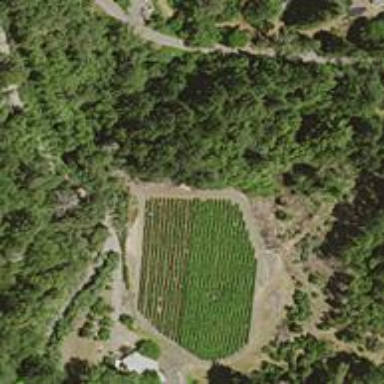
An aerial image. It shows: Vineyard with wine grapes as the crop.